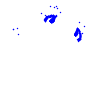
Particle: electron